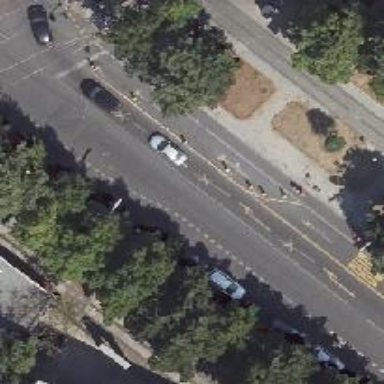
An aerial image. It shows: Secondary road with asphalt surface. It has cycle lane on both sides and parallel parking on the left side.